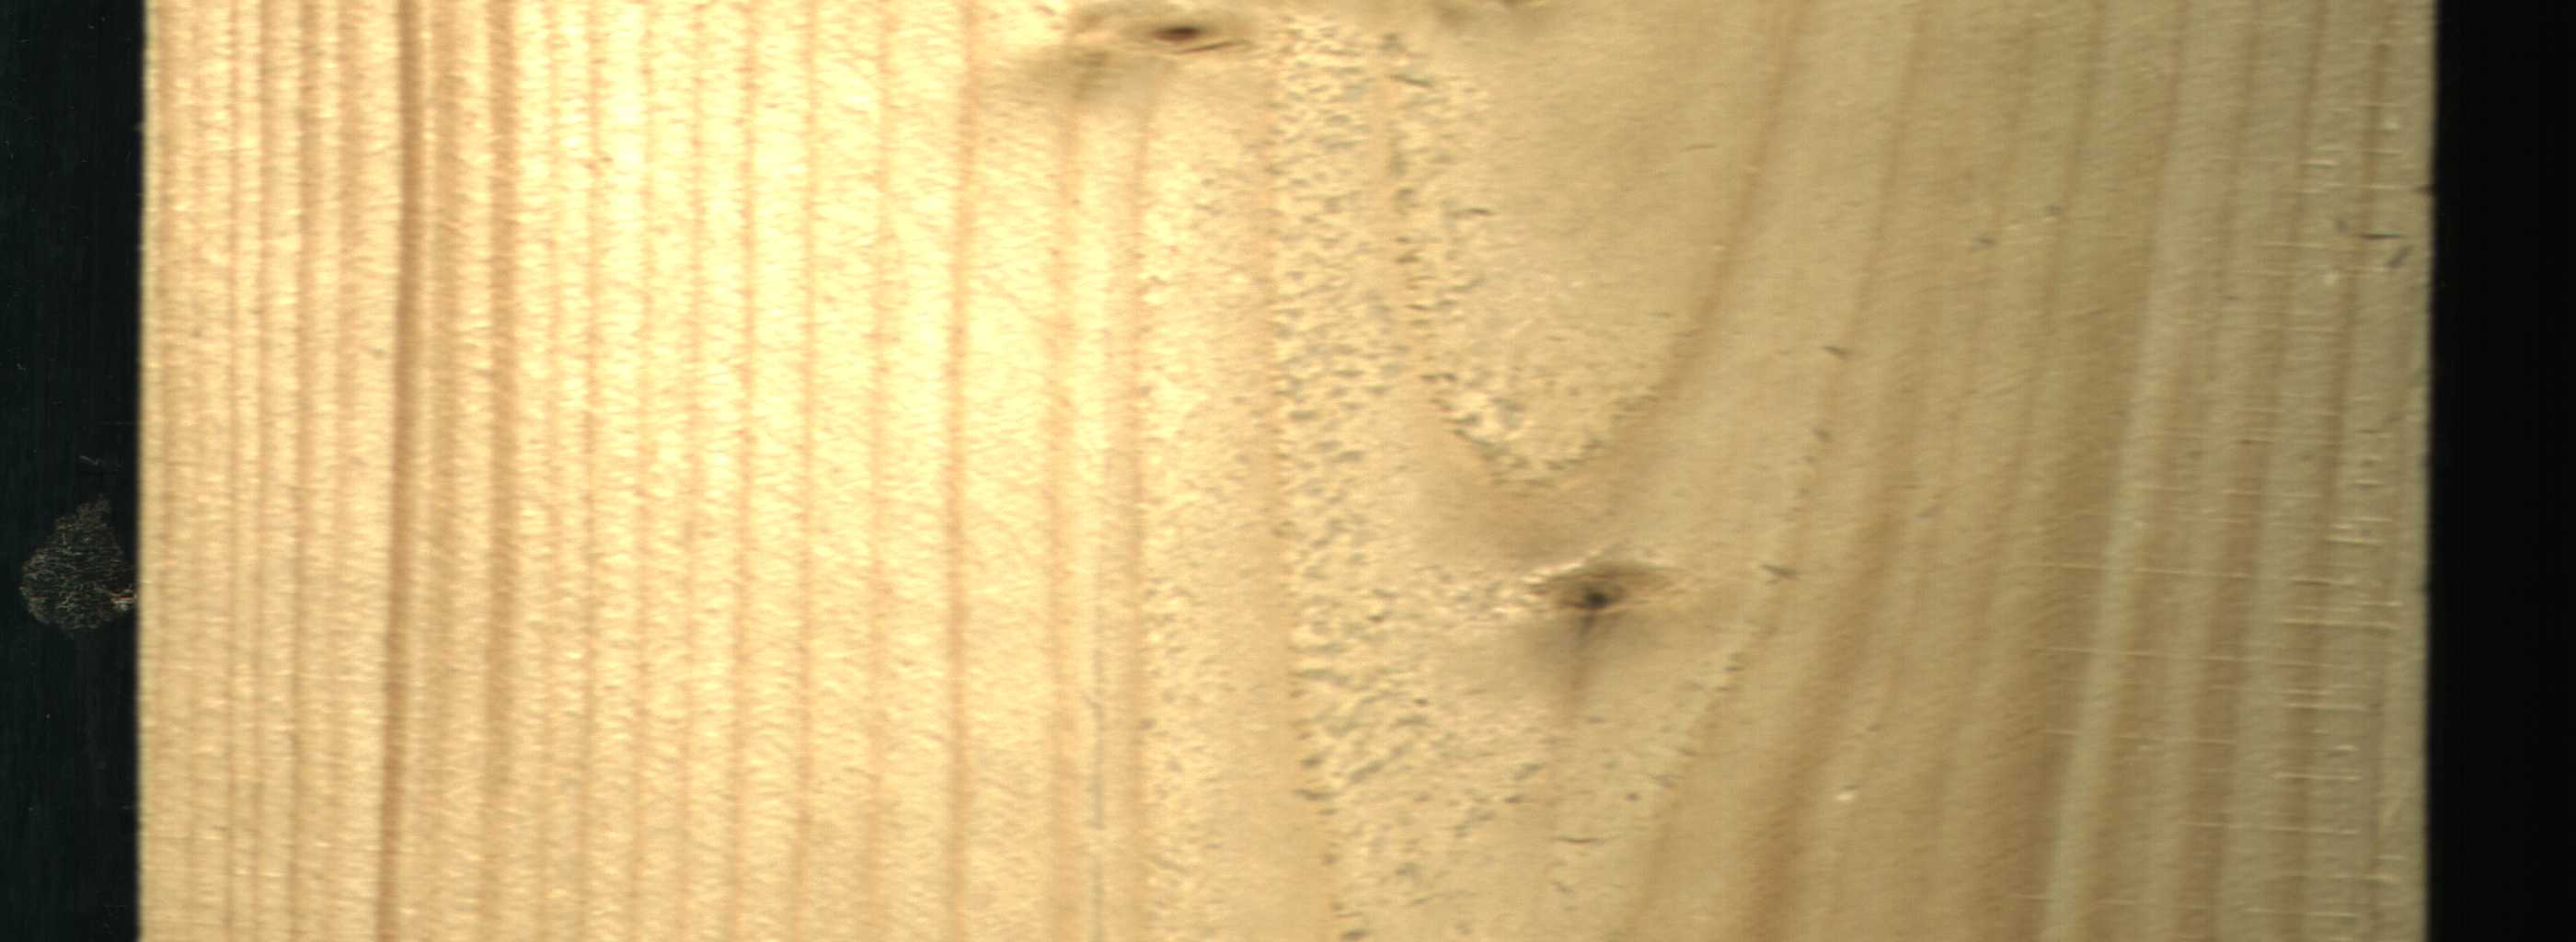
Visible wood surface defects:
Live_Knot
Live_Knot